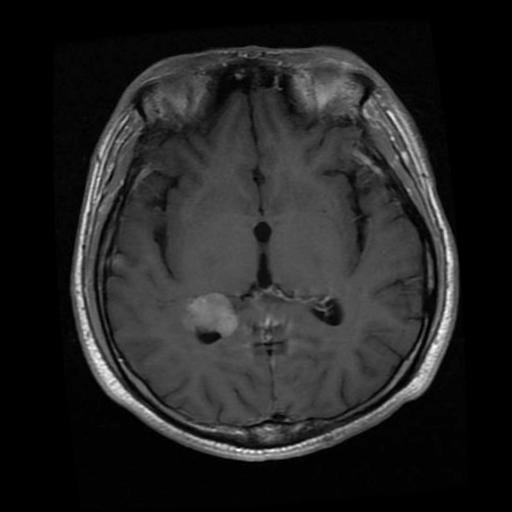
Label: meningioma